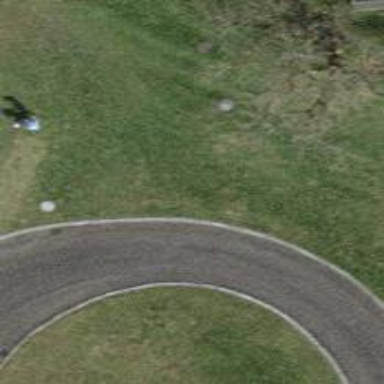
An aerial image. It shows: Designated golf cart path along service road.